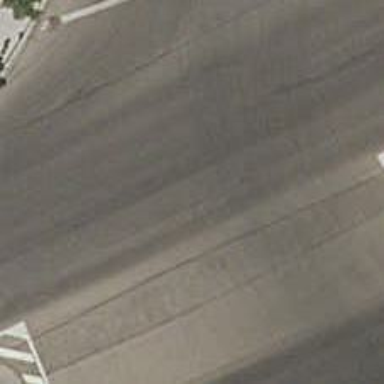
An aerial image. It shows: Tertiary road with asphalt surface.